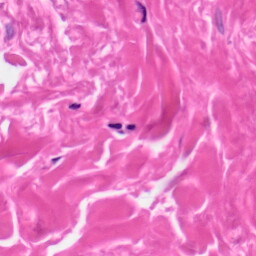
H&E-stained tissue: Skin